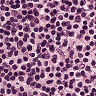
Metastatic tissue present: no